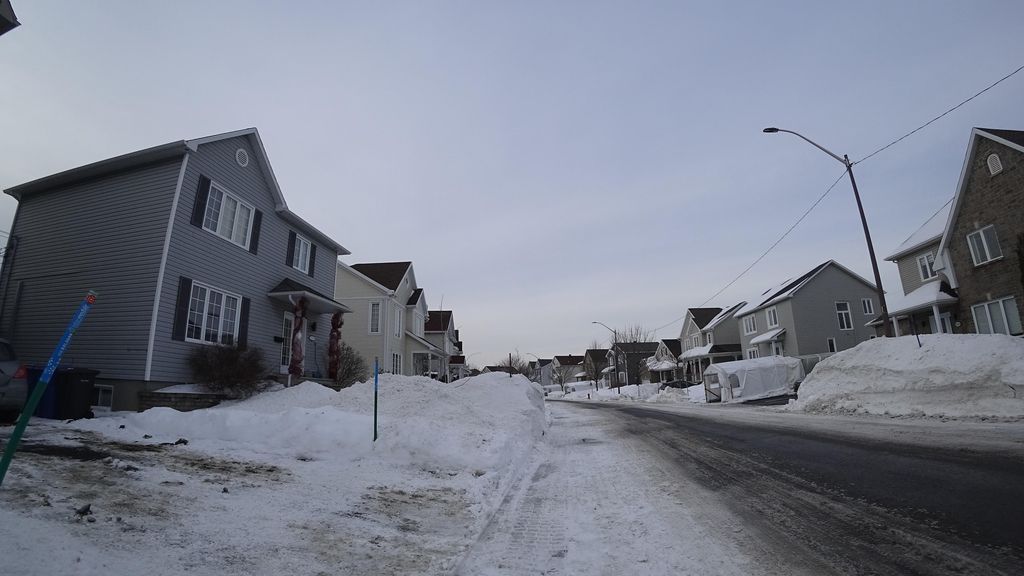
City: quebec_city